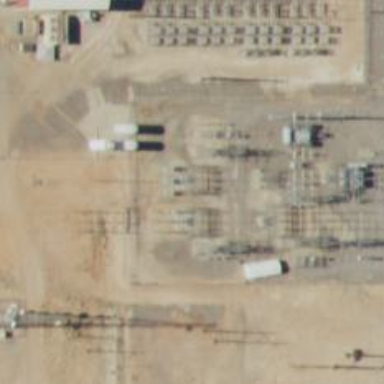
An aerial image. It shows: Switch used for power control.